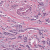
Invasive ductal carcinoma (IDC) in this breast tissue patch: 1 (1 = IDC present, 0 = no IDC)